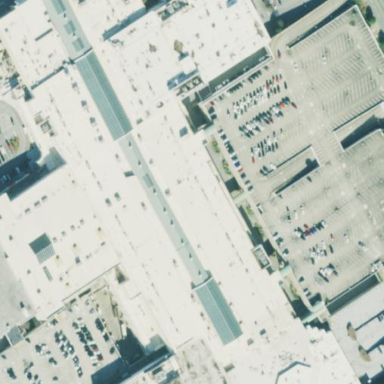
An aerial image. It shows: Multi-storey parking with garages.